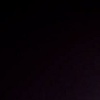
Label: space